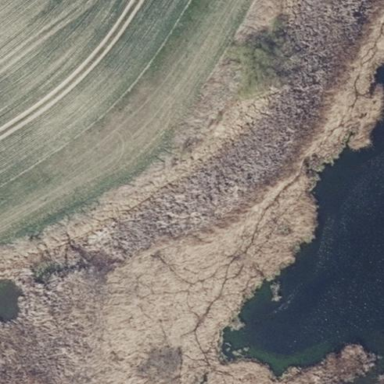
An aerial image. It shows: Reedbed wetland area.